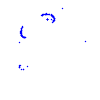
Particle: proton